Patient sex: M
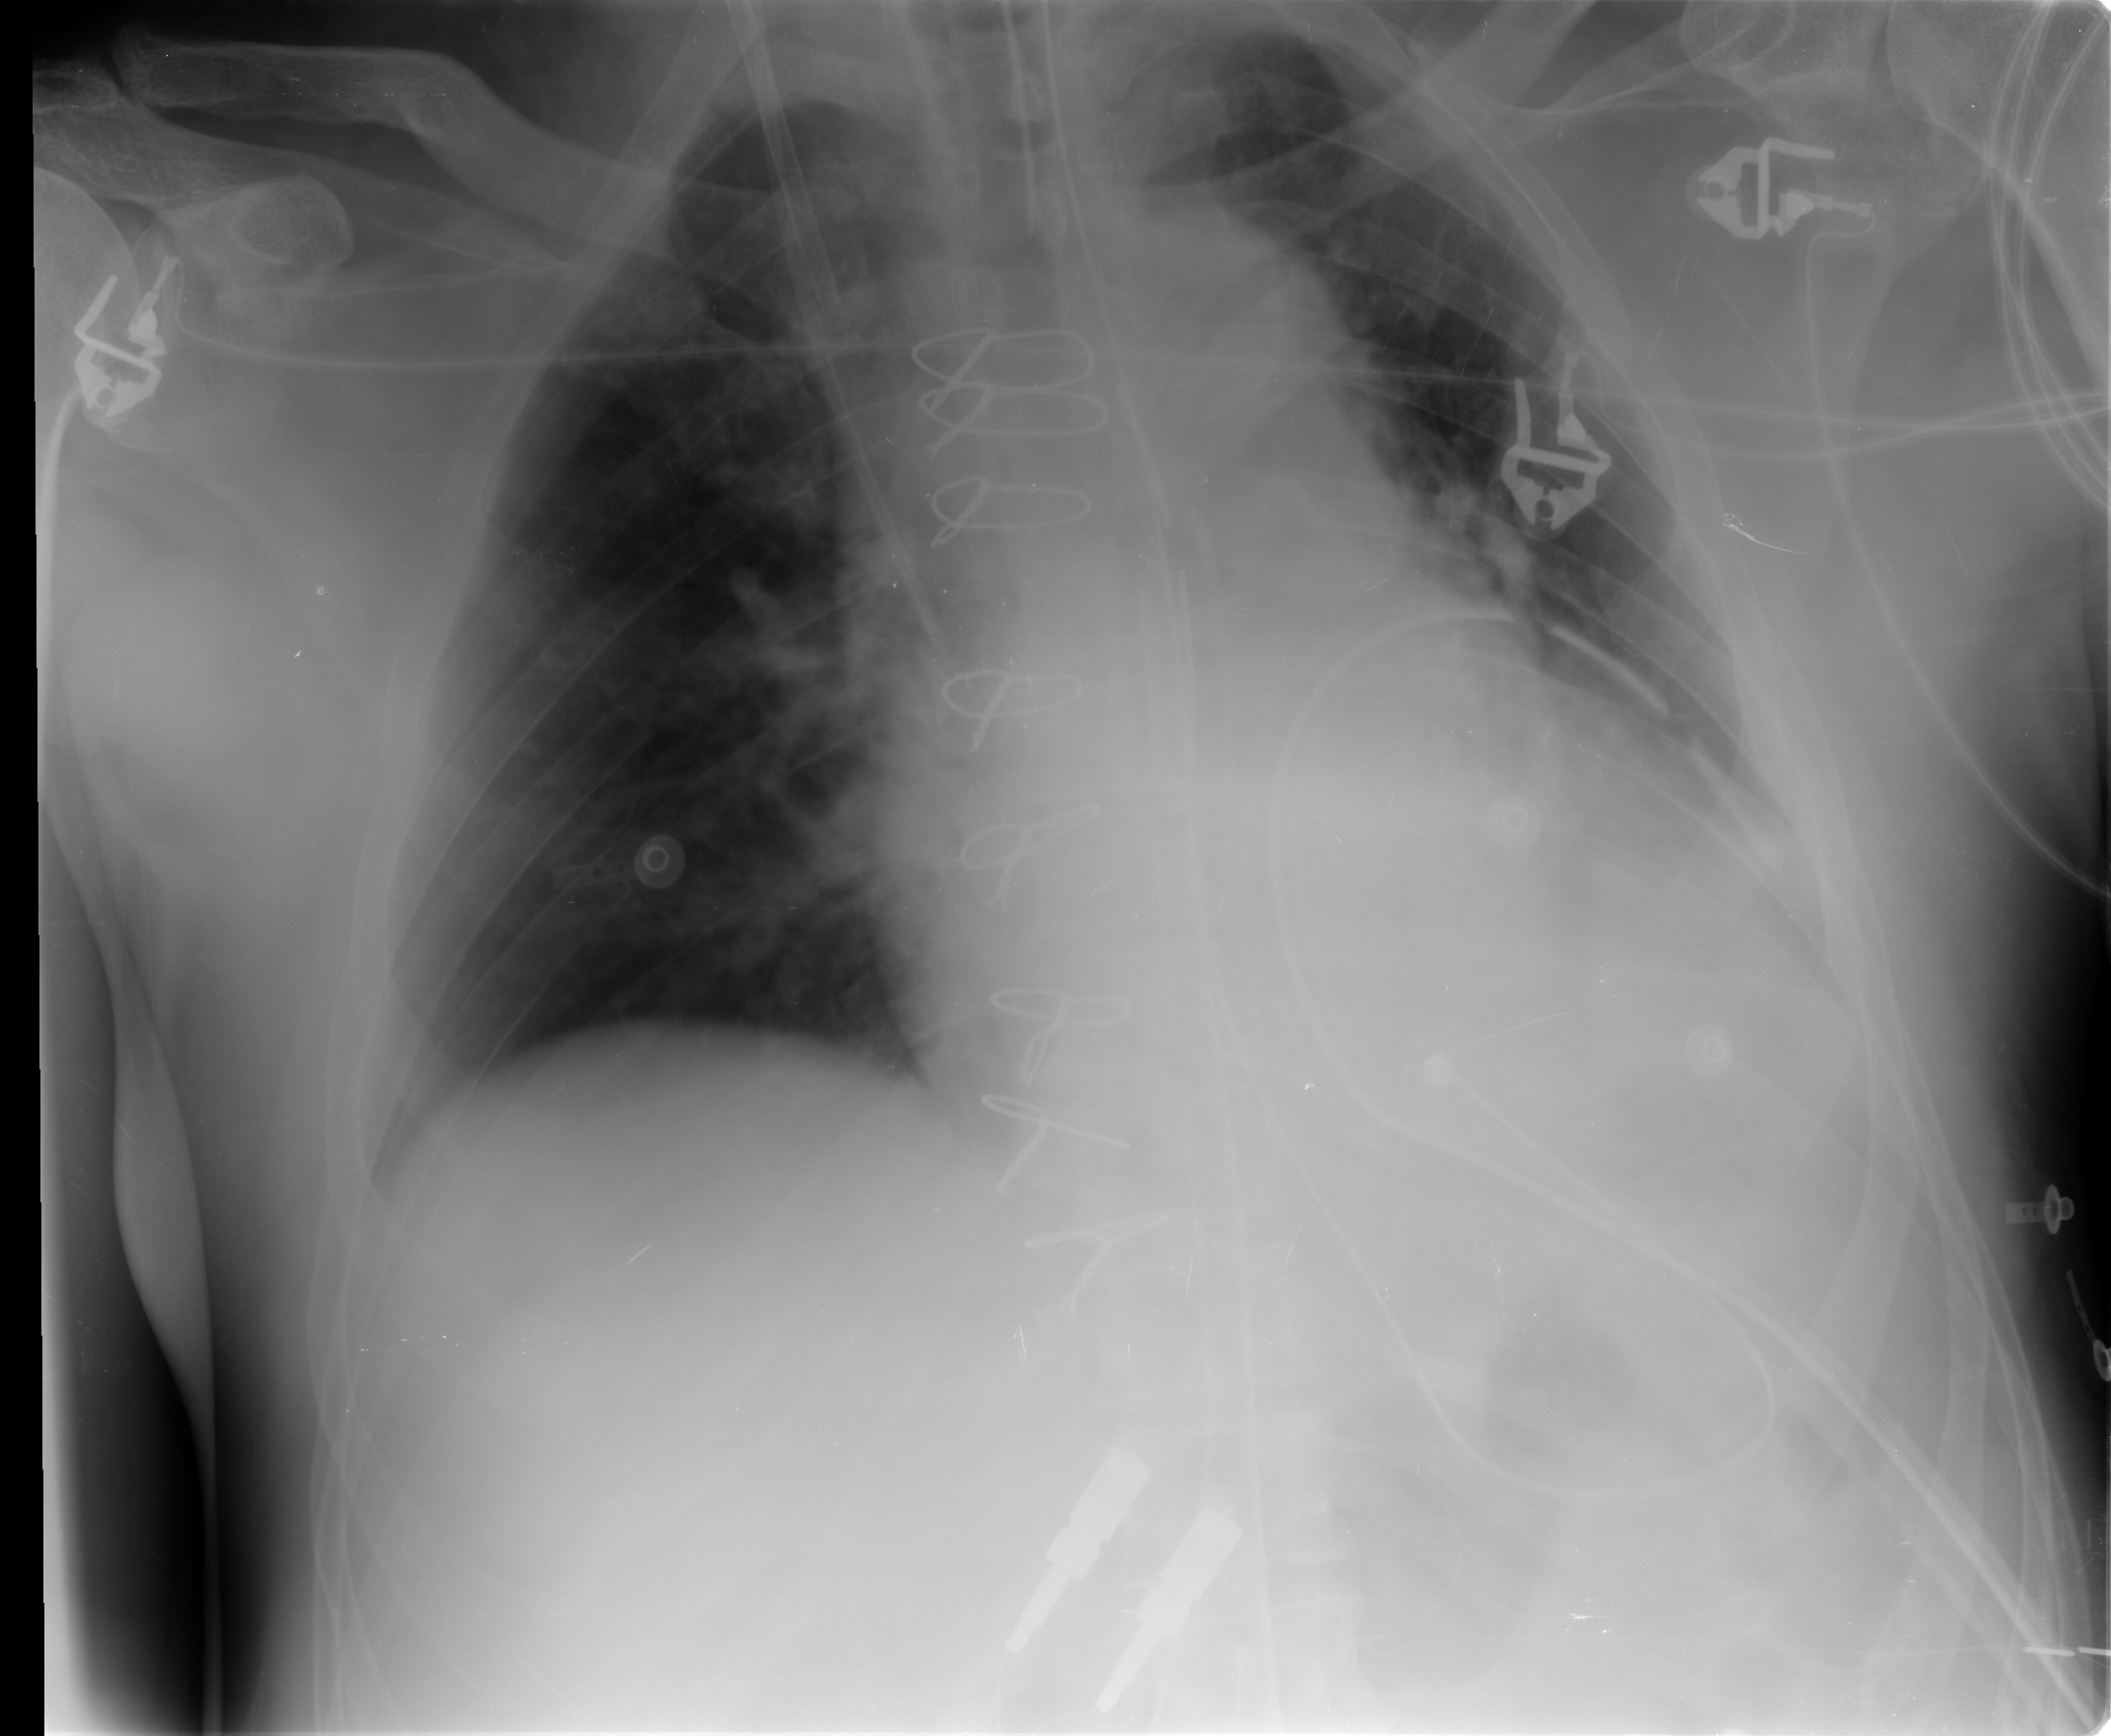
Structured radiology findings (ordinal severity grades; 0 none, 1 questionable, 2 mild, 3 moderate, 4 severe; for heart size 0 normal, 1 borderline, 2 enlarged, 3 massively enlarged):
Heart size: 2
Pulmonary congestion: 1
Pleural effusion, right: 0
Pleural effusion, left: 2
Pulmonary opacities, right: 0
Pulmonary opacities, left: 0
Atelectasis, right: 2
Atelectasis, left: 2